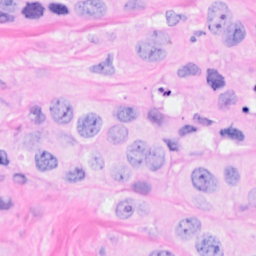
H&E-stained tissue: Breast